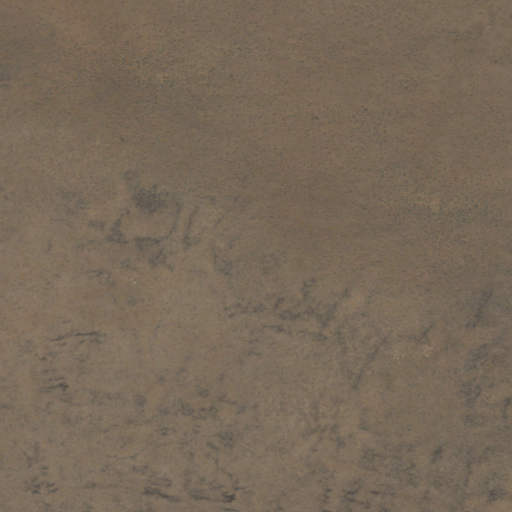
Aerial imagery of mountains in Nevada named Smoke Creek Mountains containing shrub and grassland